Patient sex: F
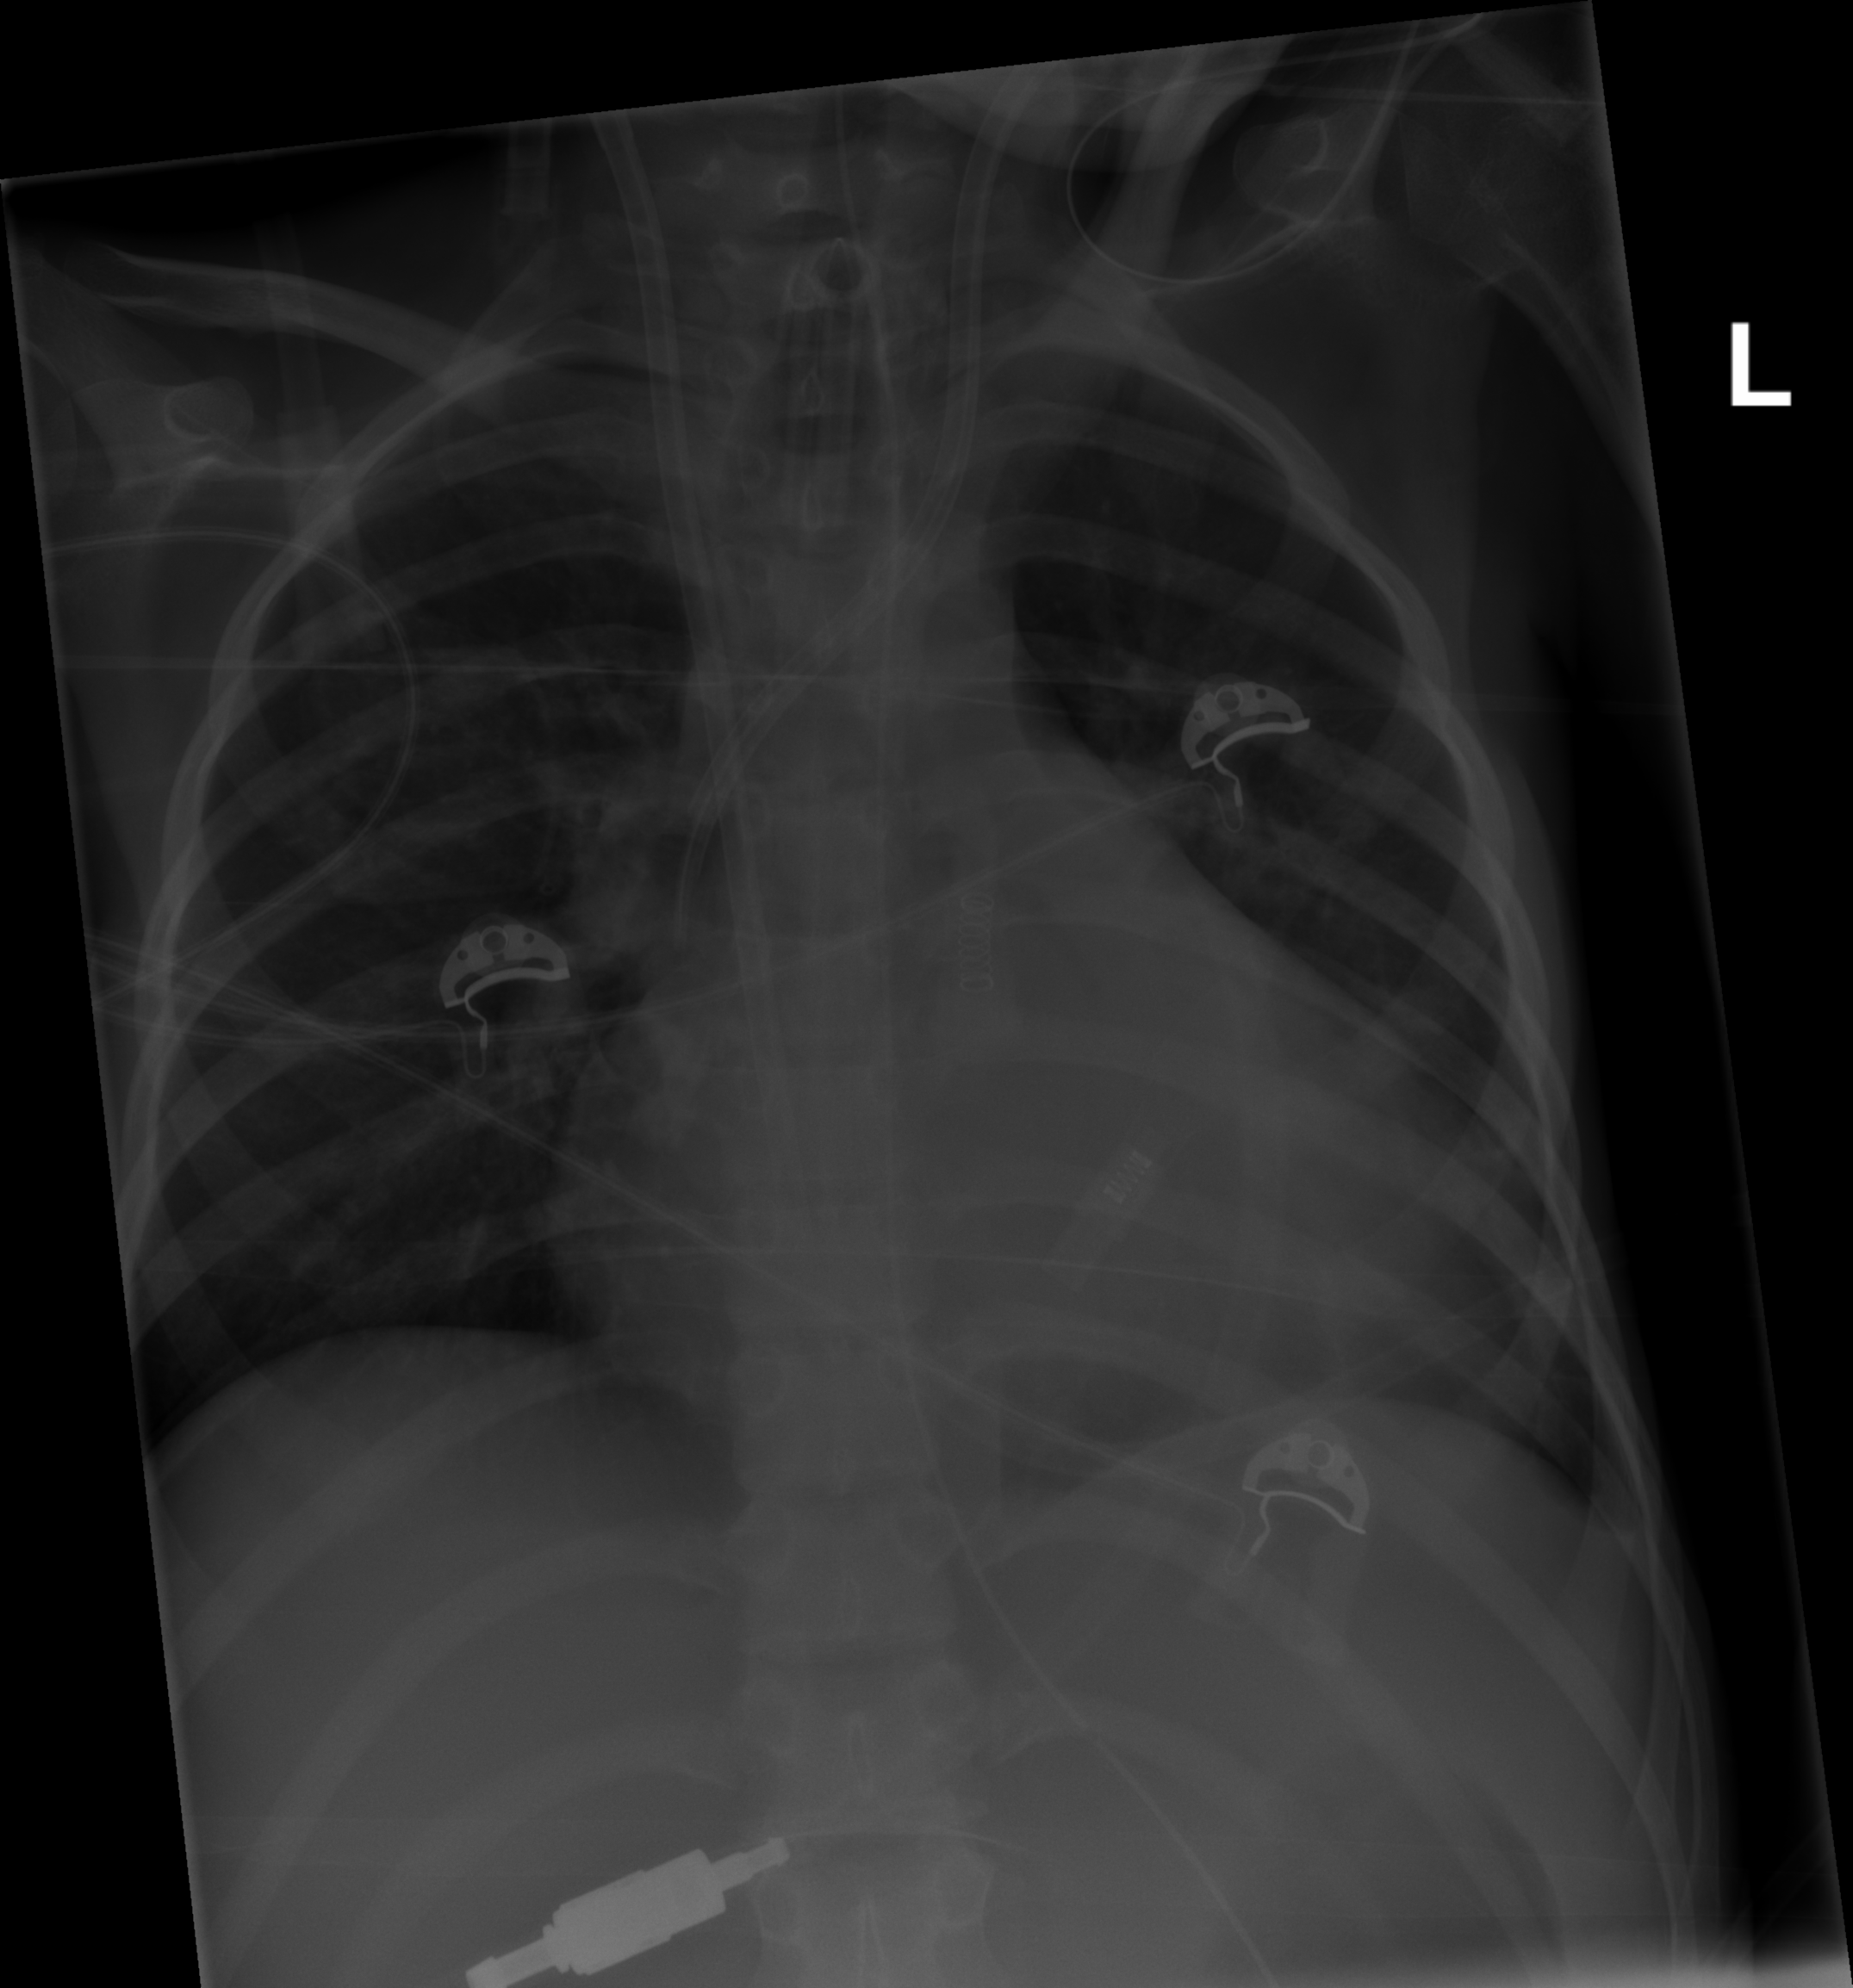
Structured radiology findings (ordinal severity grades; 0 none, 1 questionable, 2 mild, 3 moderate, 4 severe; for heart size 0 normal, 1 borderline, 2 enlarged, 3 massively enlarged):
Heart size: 2
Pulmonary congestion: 2
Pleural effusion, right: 0
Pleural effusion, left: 0
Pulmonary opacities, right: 2
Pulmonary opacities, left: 2
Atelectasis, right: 0
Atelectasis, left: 0